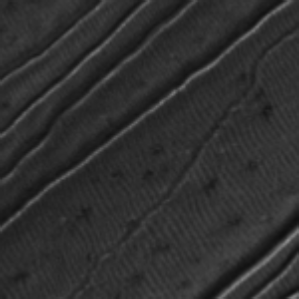
Label: frost